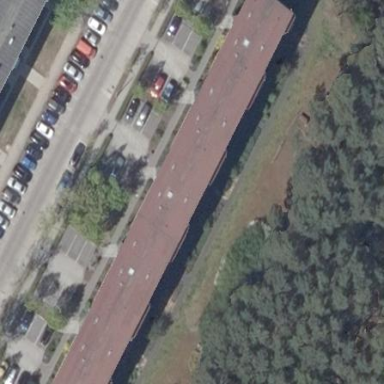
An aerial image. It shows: Paved parking area.